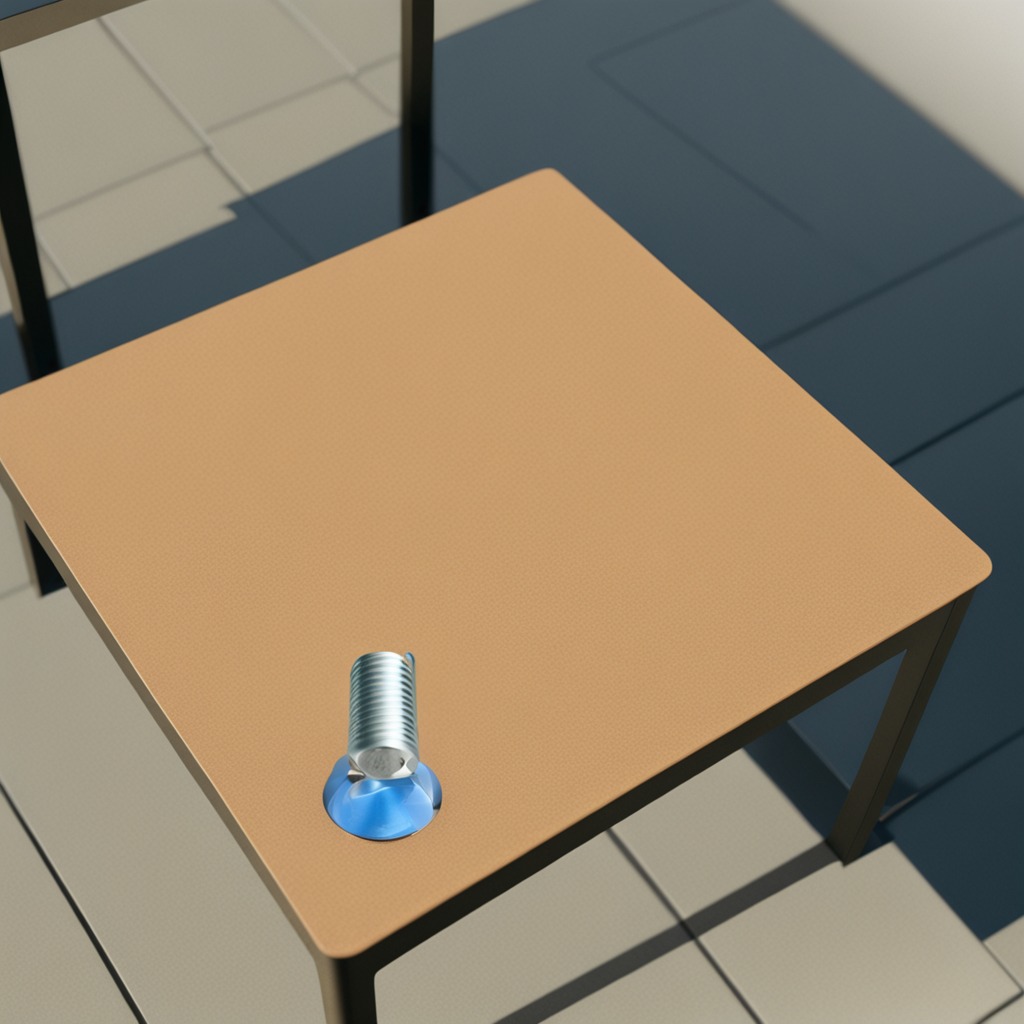
A metal screw lying on the textured surface of a clean utility table in a temporary outdoor tool station